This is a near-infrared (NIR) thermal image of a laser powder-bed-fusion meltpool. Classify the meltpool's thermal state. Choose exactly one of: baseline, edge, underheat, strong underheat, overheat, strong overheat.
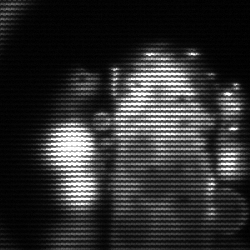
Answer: strong underheat